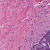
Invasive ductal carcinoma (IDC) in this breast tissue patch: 0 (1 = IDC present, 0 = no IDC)